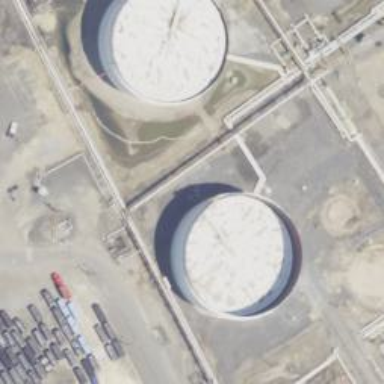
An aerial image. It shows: Storage tank which is man-made.